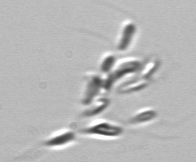
Label: Dinobryon